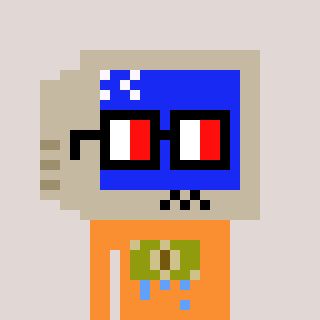
a pixel art character with square glasses with black frames and red eyes, a old monitor-shaped head and a orange-colored body on a warm background